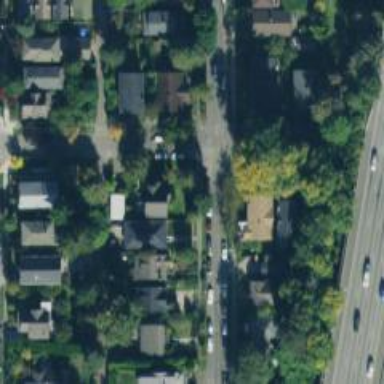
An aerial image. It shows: Residential road with separate sidewalk.